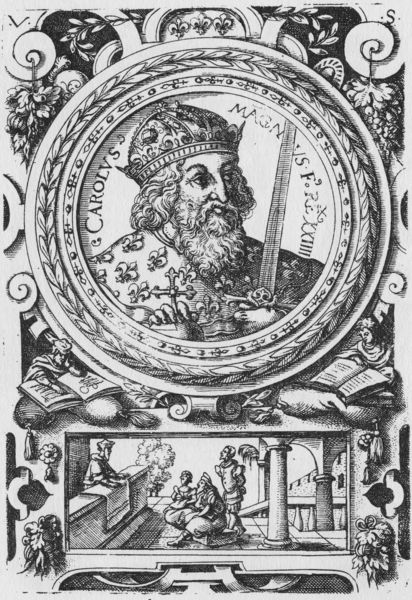
Titel: Bildnis von König Karl dem Großen von Frankreich
Künstler: Virgil Solis
Institution: (Seriendruck)
Schlagwörter: mann, weiß, schmuck, schwarz, säule, obst, ornament, bart, gericht, richter, rahmen, bildnis, porträt, krone, kreis, rund, apfel, bücher, rahmung, bank, figuren, kaiser, könig, inschrift, lesen, ornamente, verzierung, buch, medaillon, kreuz, umrahmung, druck, initialen, radierung, stich, nd, schwert, lilie, halbprofil, edelstein, historismus, heiliger, karl, lilien, emblem, ornamentik, anbetung, zepter, lektüre, latein, karl der große, maueer, eichenlaub, reichsapfel, darbringung, carolus, karl der v, große, reichapfel, predälla, magnus, one, ildnis, kronapfel, weinrauben, ckrone, verziierung, felur de lys